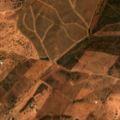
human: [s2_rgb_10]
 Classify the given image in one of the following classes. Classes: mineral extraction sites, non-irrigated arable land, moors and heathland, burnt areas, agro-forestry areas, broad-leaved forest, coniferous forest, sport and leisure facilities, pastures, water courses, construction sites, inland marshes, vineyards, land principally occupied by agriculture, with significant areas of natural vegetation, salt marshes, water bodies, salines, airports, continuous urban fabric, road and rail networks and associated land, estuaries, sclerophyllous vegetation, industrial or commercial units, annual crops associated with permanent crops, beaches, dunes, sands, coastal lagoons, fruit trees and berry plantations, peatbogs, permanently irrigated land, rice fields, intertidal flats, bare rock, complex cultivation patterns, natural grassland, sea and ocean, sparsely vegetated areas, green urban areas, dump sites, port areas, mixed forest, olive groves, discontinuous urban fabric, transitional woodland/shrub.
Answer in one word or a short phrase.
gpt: non-irrigated arable land, olive groves, broad-leaved forest, coniferous forest, transitional woodland/shrub